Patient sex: M
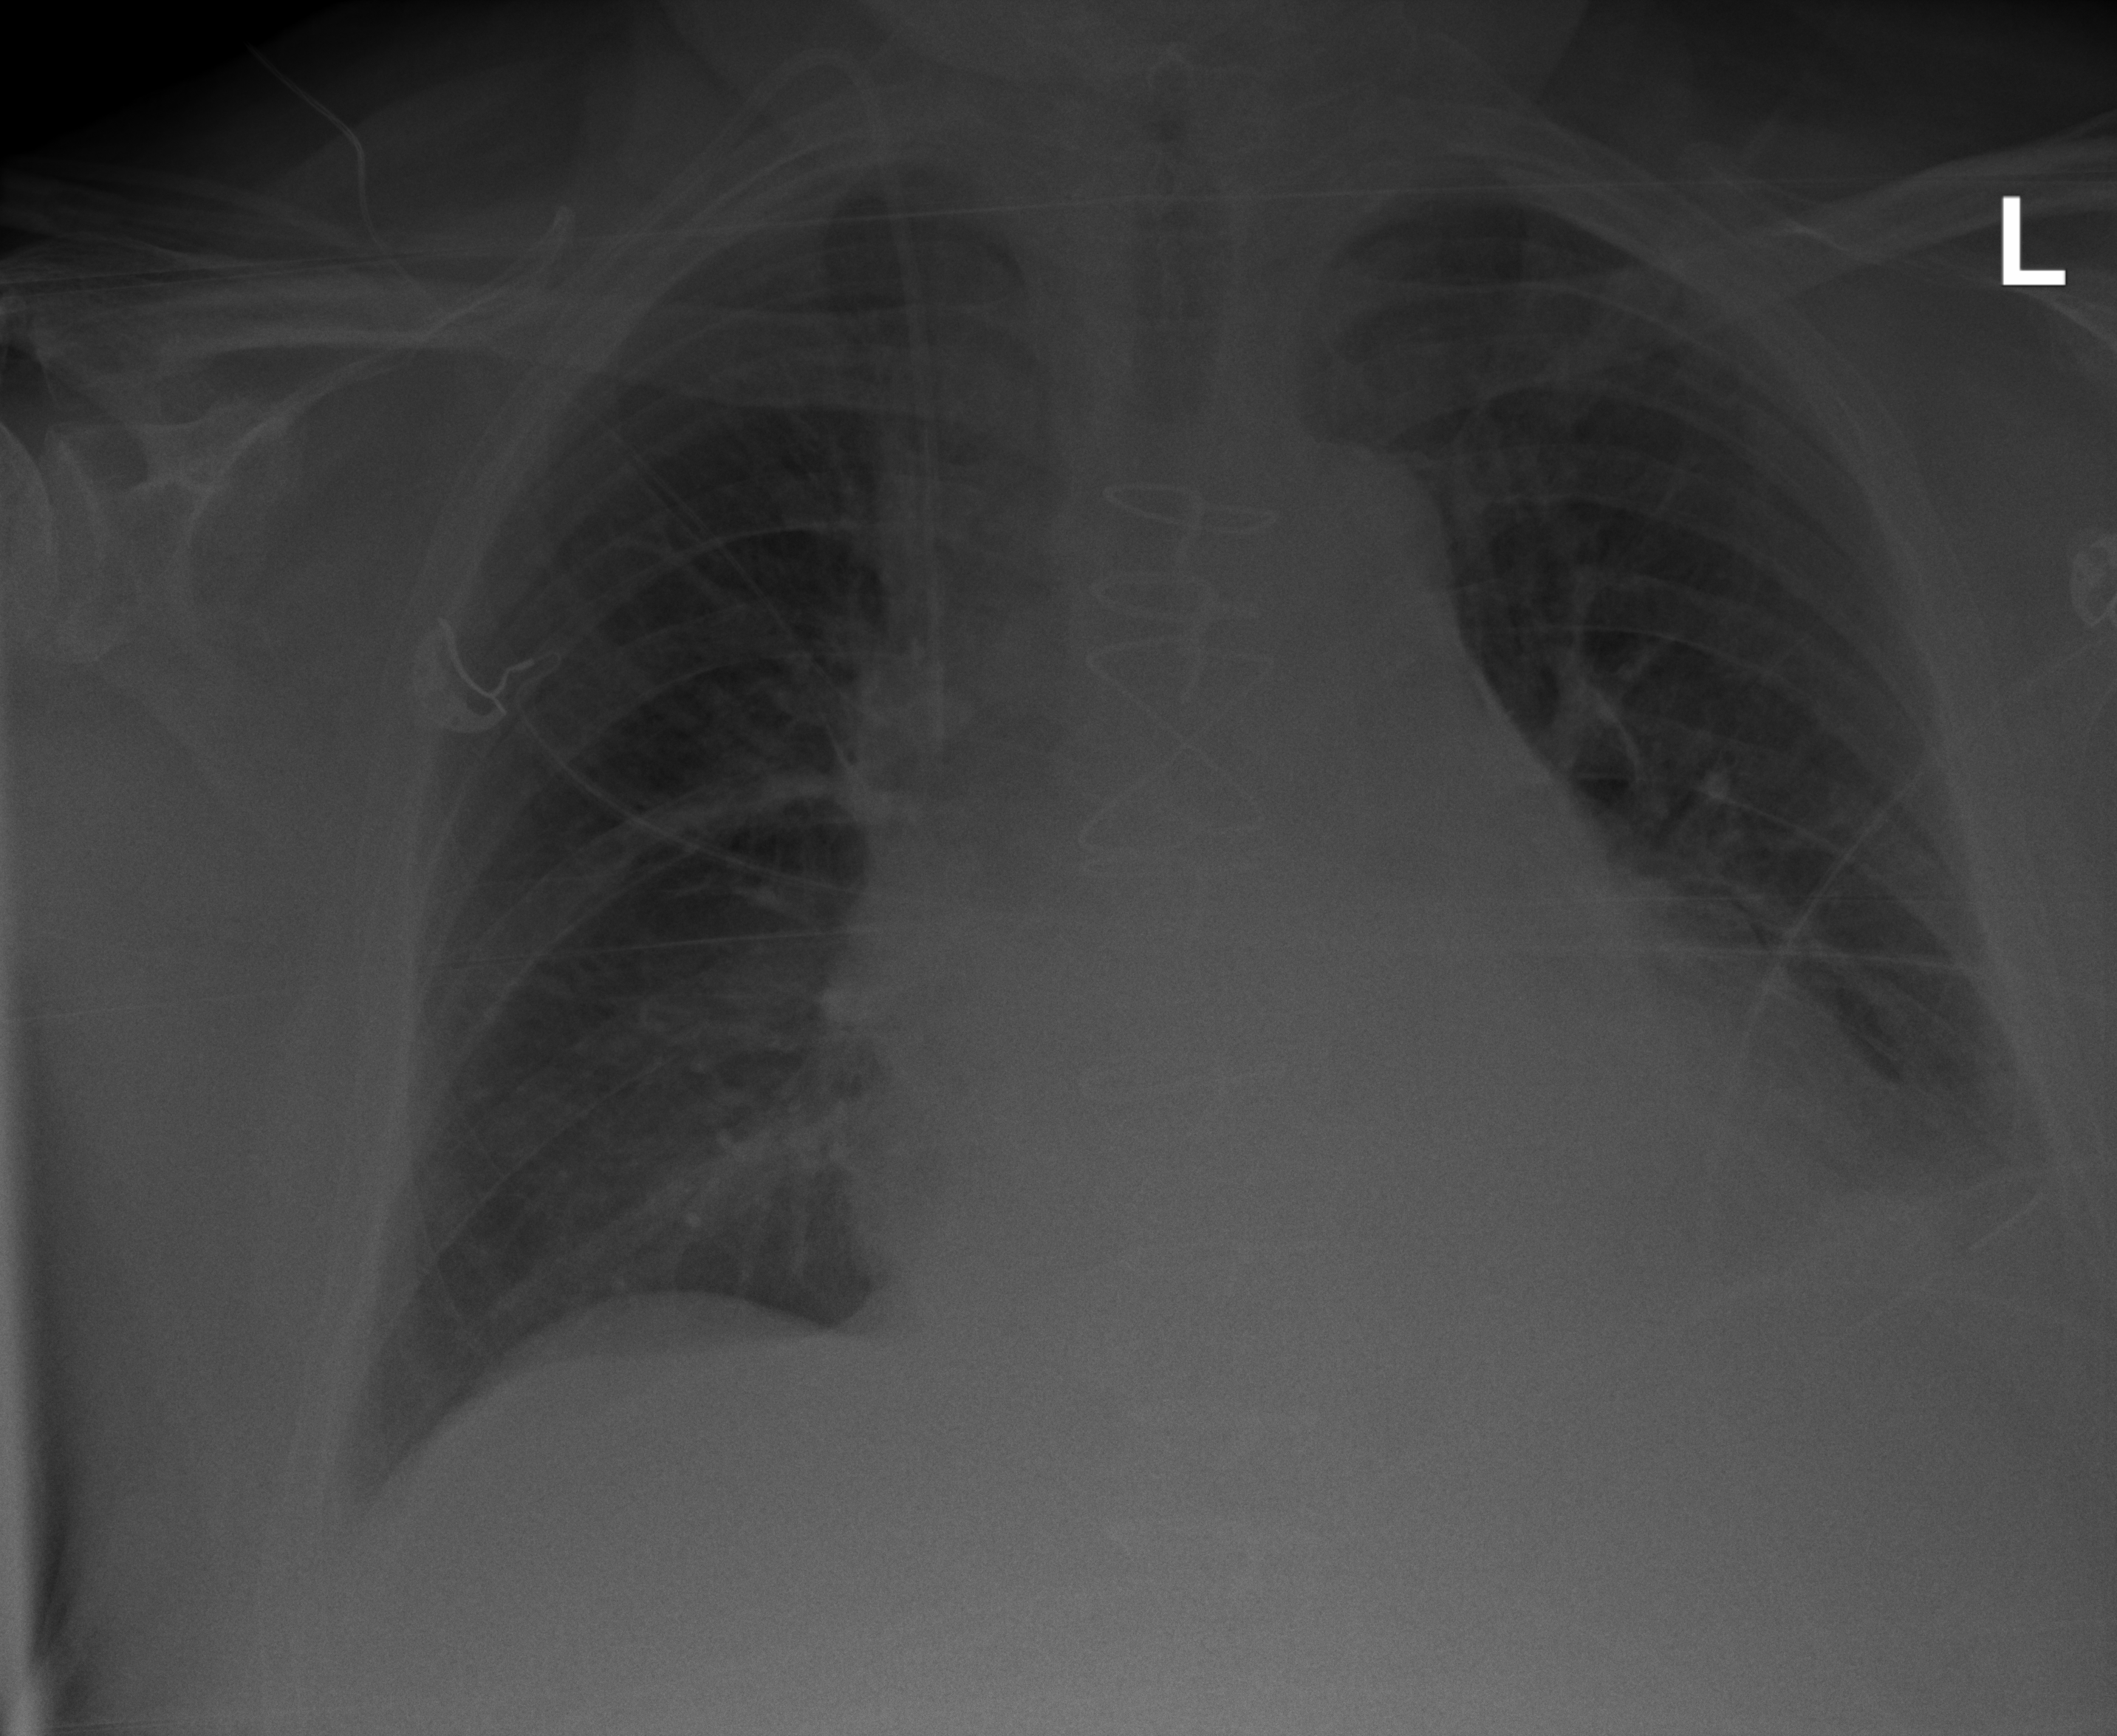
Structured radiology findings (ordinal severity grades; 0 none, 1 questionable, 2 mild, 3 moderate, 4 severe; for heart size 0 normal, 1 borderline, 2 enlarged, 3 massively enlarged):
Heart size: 2
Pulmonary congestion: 2
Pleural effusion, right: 2
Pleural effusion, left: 2
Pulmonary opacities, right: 0
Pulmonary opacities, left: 0
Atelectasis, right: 0
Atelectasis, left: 2